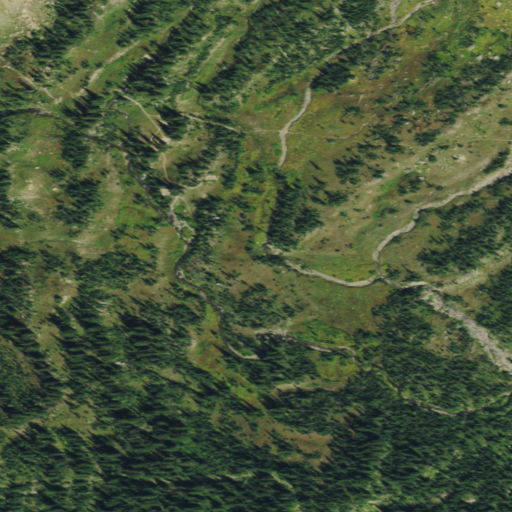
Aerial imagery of depression(s) in Montana named Hole-in-the Wall containing shrub, mixed forest, and evergreen forest